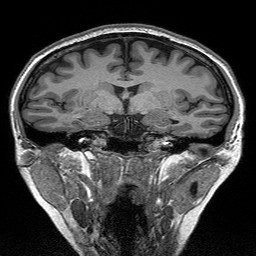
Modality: T1w
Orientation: sagittal
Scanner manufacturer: siemens
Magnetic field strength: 3 T
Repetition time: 2.3 s